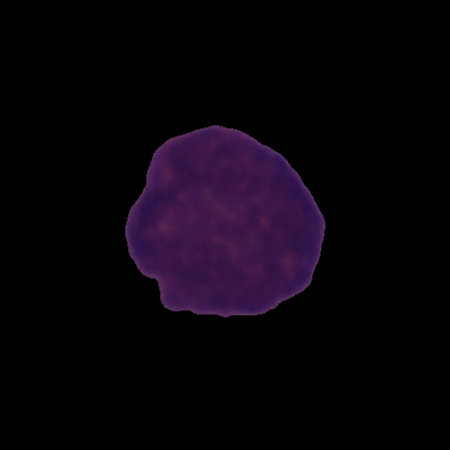
Label: cancer